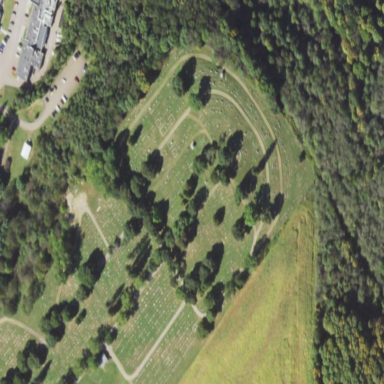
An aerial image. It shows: Cemetery.